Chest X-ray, PA view. Patient: 50 years old, sex F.
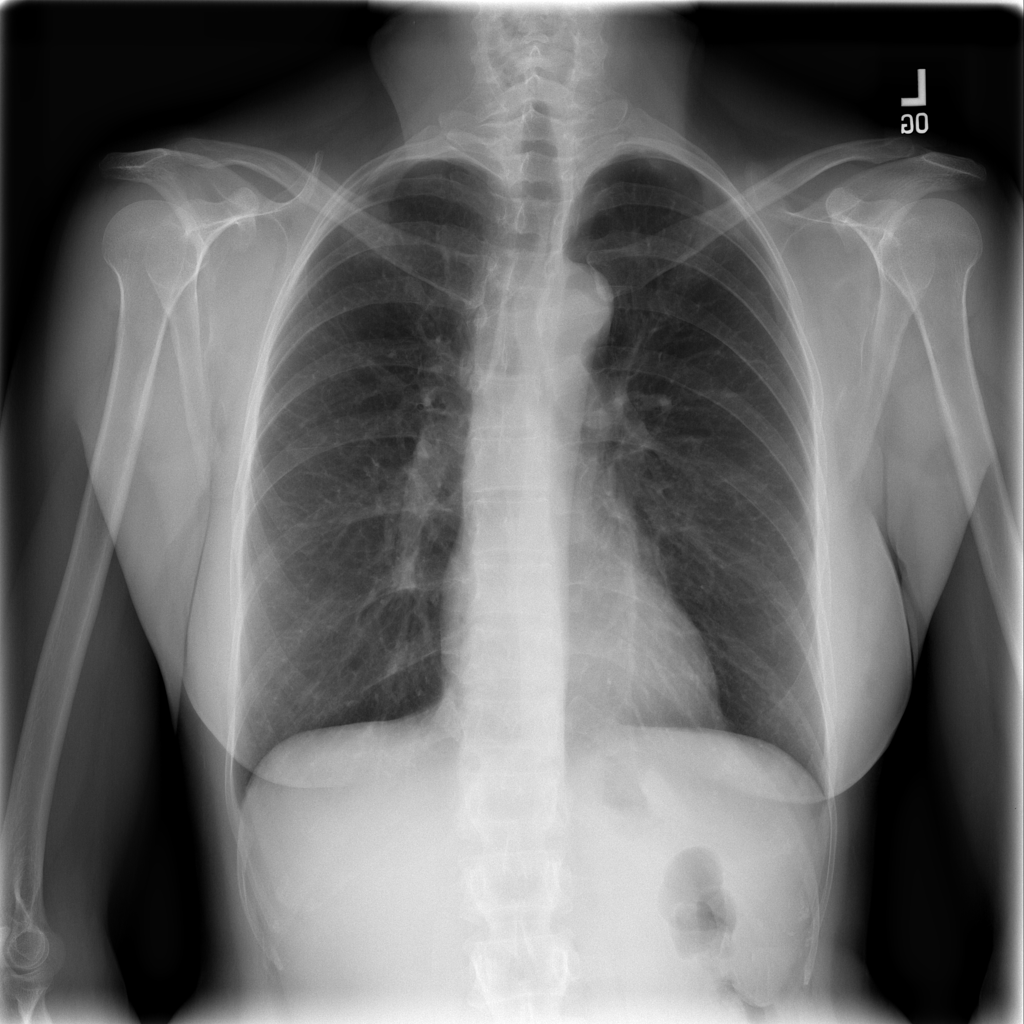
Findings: No Finding